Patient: sex M, age 48
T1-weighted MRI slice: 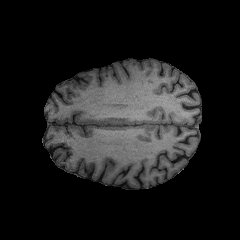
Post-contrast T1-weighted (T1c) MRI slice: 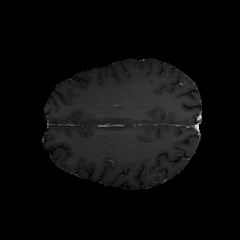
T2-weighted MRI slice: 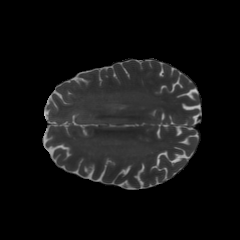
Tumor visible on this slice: yes
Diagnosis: Astrocytoma, IDH-mutant
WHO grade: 3